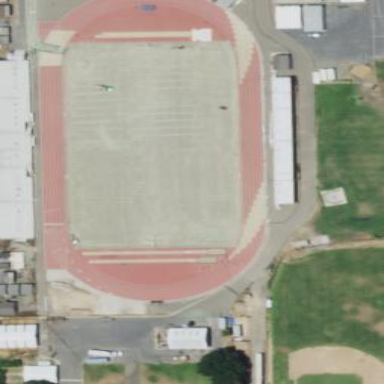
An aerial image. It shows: Pitch for American football with artificial turf surface.